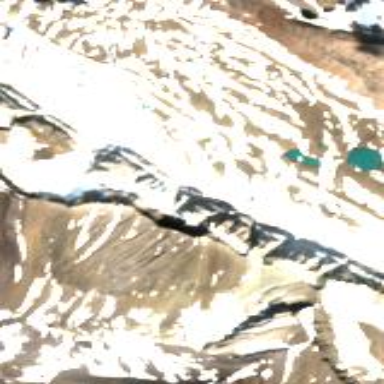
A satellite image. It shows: Majestic glacier in the distance.